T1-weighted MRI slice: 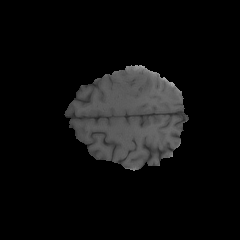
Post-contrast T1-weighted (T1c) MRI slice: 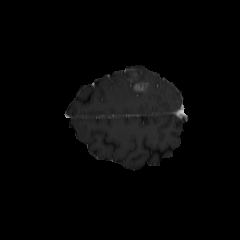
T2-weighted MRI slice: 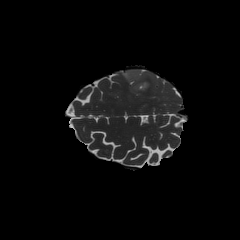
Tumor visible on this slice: yes